Question: I need center 2 point on map, but when i use this code point are displayed cut :
'''
LatLngBounds.Builder builder = new LatLngBounds.Builder();
for (int i=0;i<this.posicoesDispositivos.size();i++) {
builder.include(this.posicoesDispositivos.get(i));
}
LatLngBounds bounds = builder.build();
if (primeiraExecucao) {
mMapa.animateCamera(CameraUpdateFactory.newLatLngBounds(bounds, 0));
primeiraExecucao = false;
}
'''

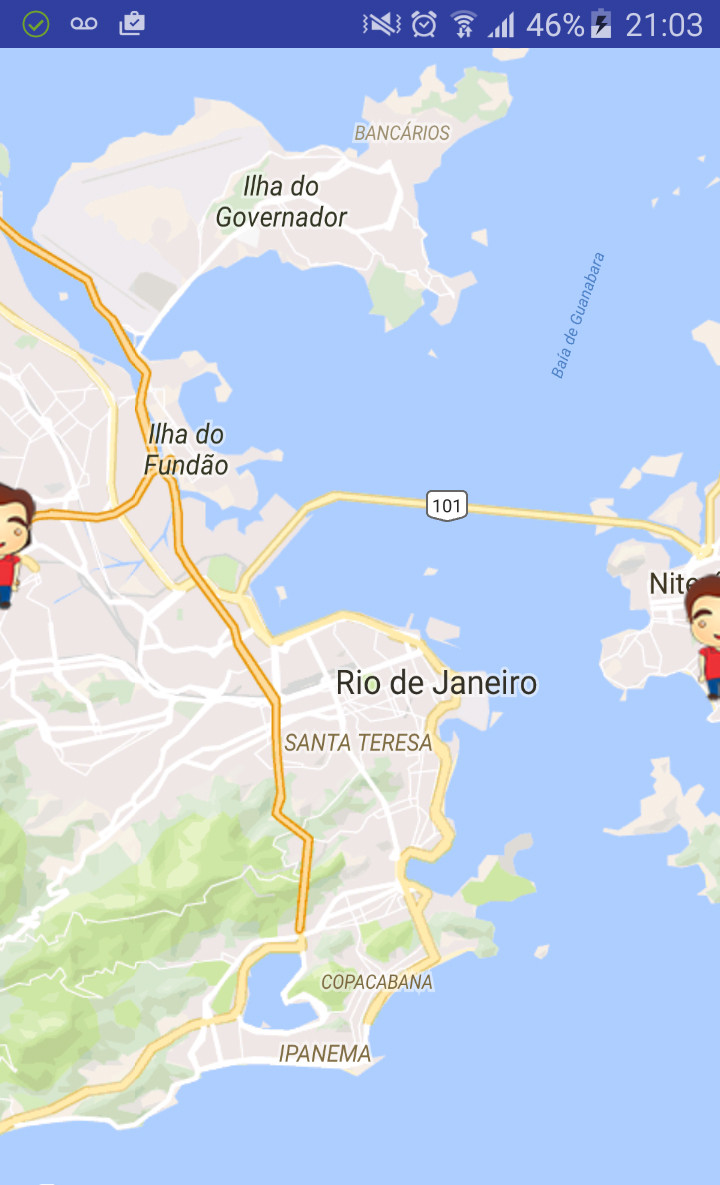
Answer: '''
CameraUpdateFactory.newLatLngBounds(bounds, 0)
'''
The last parameter that you are passing 0 is padding. You can change the value of padding to get the desired result such as
'''
CameraUpdateFactory.newLatLngBounds(bounds, 20)
'''
In this case 20 pixels will be added on all 4 sizes of bounding box.